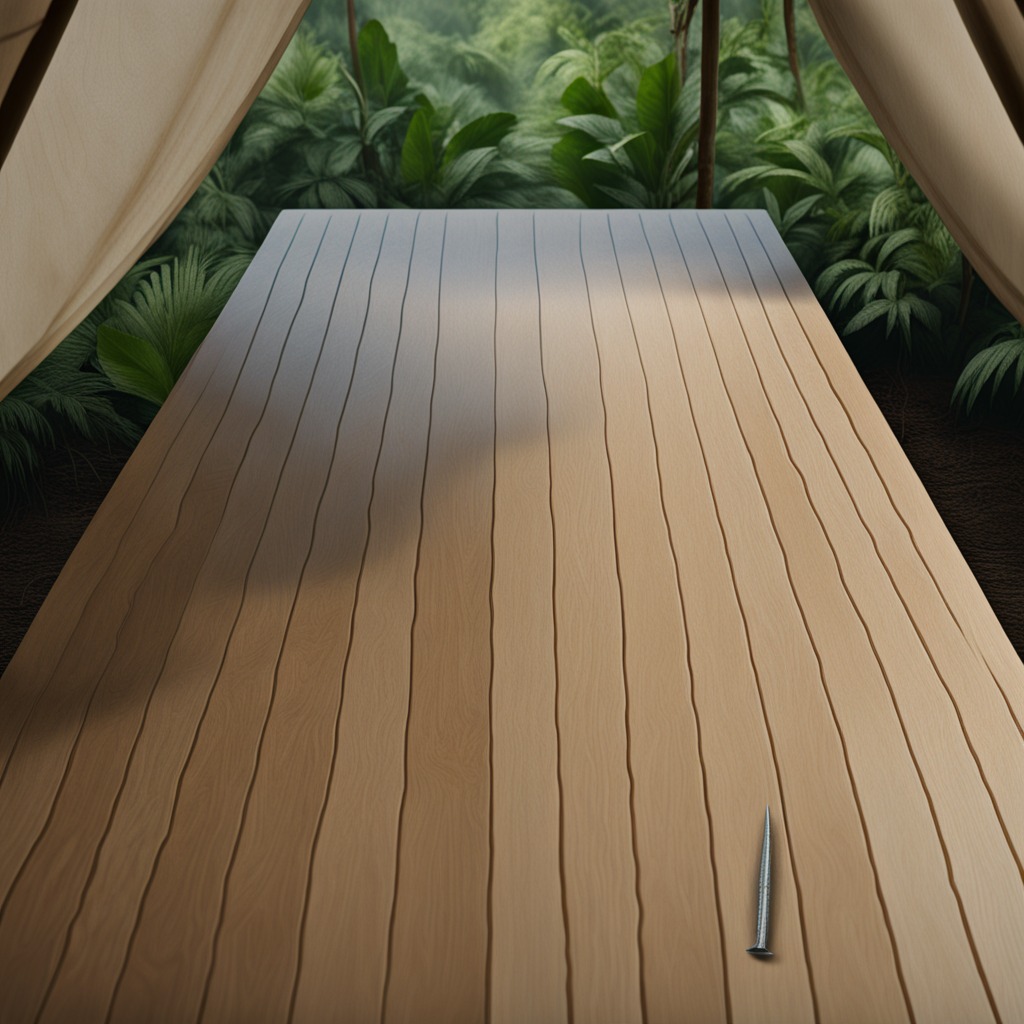
An iron nail is lying on the wooden table.